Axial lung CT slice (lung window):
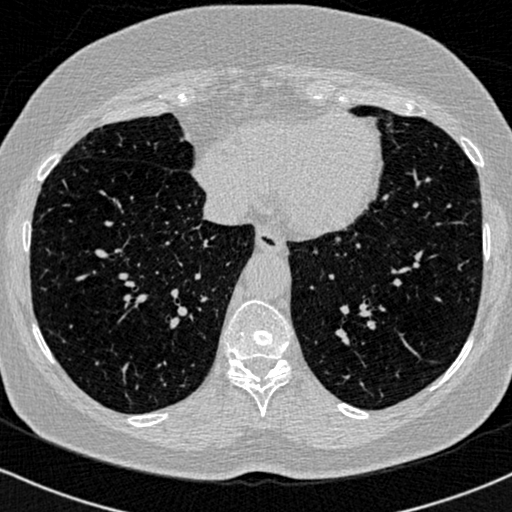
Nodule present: no